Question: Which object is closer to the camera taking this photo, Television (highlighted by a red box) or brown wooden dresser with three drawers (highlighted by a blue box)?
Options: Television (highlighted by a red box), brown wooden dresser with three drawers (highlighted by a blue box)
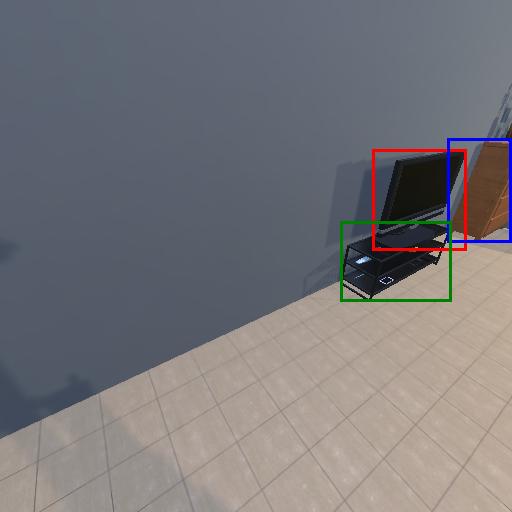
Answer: Television (highlighted by a red box)